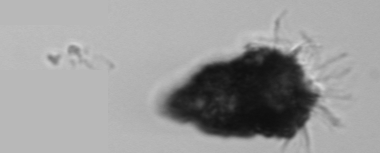
Label: Tintinnopsis